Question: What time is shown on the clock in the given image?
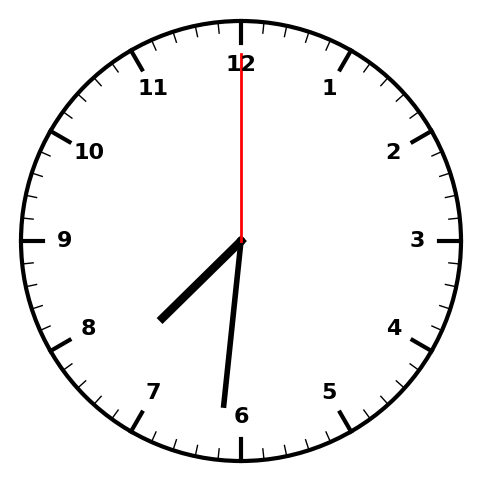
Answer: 07:31:00